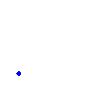
Particle: pion